Interaction volume radius: 5 \u00c5
Interaction volume height: 10 \u00c5
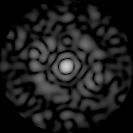
Disorder parameter: 0.837